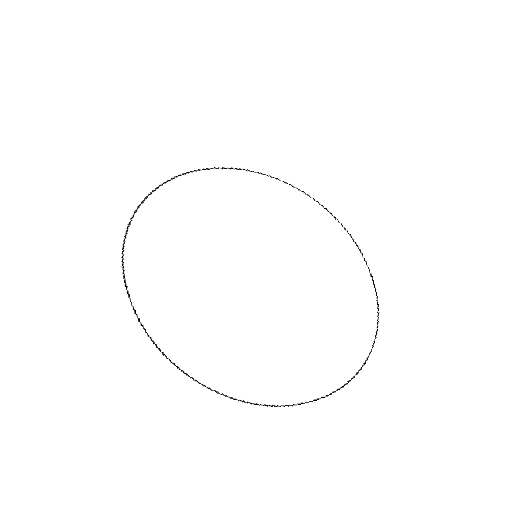
Crossing number: 0